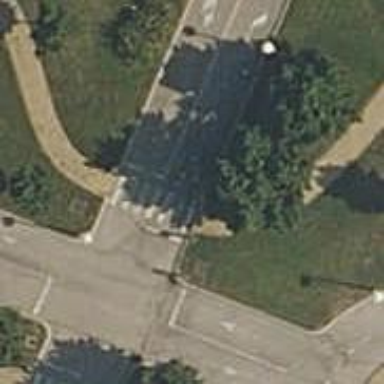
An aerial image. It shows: Zebra crossing on the road.